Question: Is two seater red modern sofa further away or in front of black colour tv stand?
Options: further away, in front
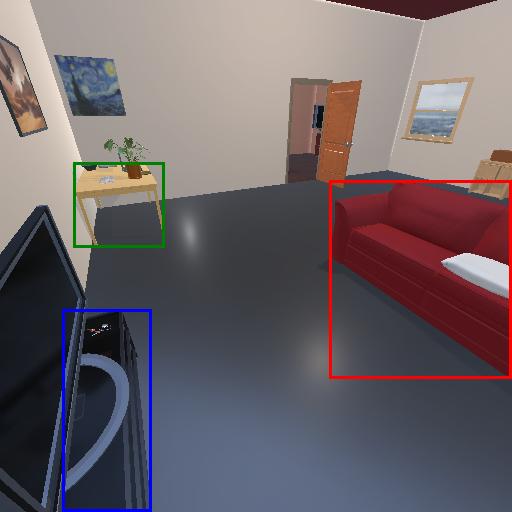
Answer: further away